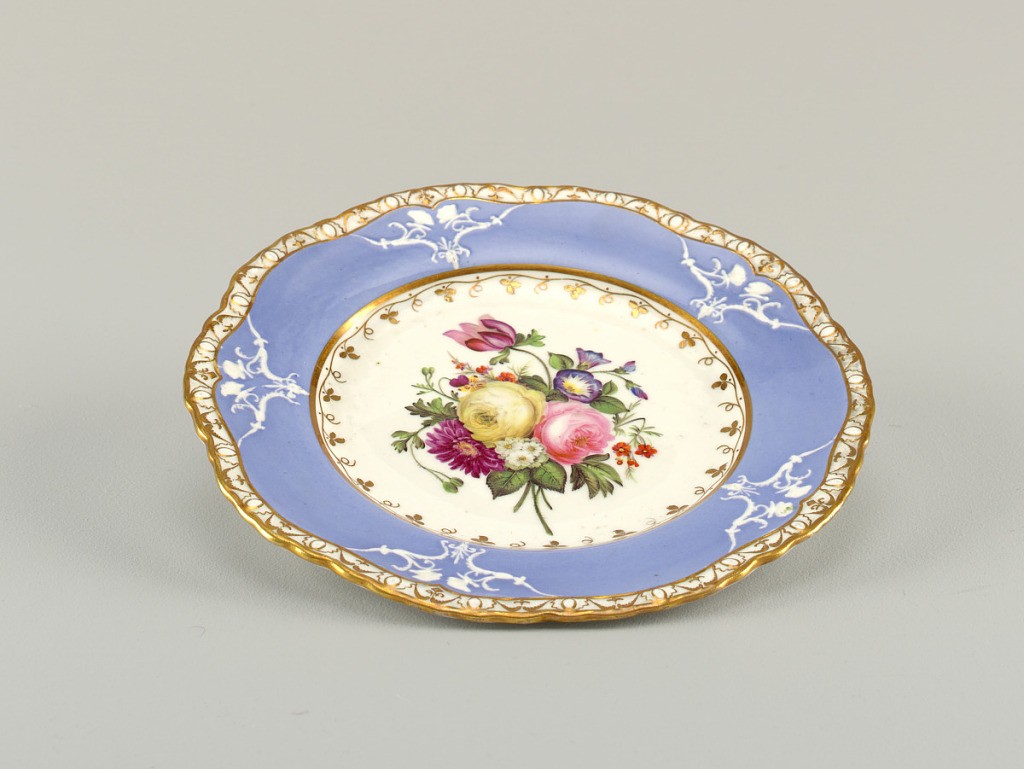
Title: Plate, from a Dessert Service
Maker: Spode Ceramic Works, English, established 1776
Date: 1833–1847
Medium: porcelain (feldspar), vitreous enamel, gold
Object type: plate
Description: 1959-155-1-h: Circular form with scalloped edge and shallow well...